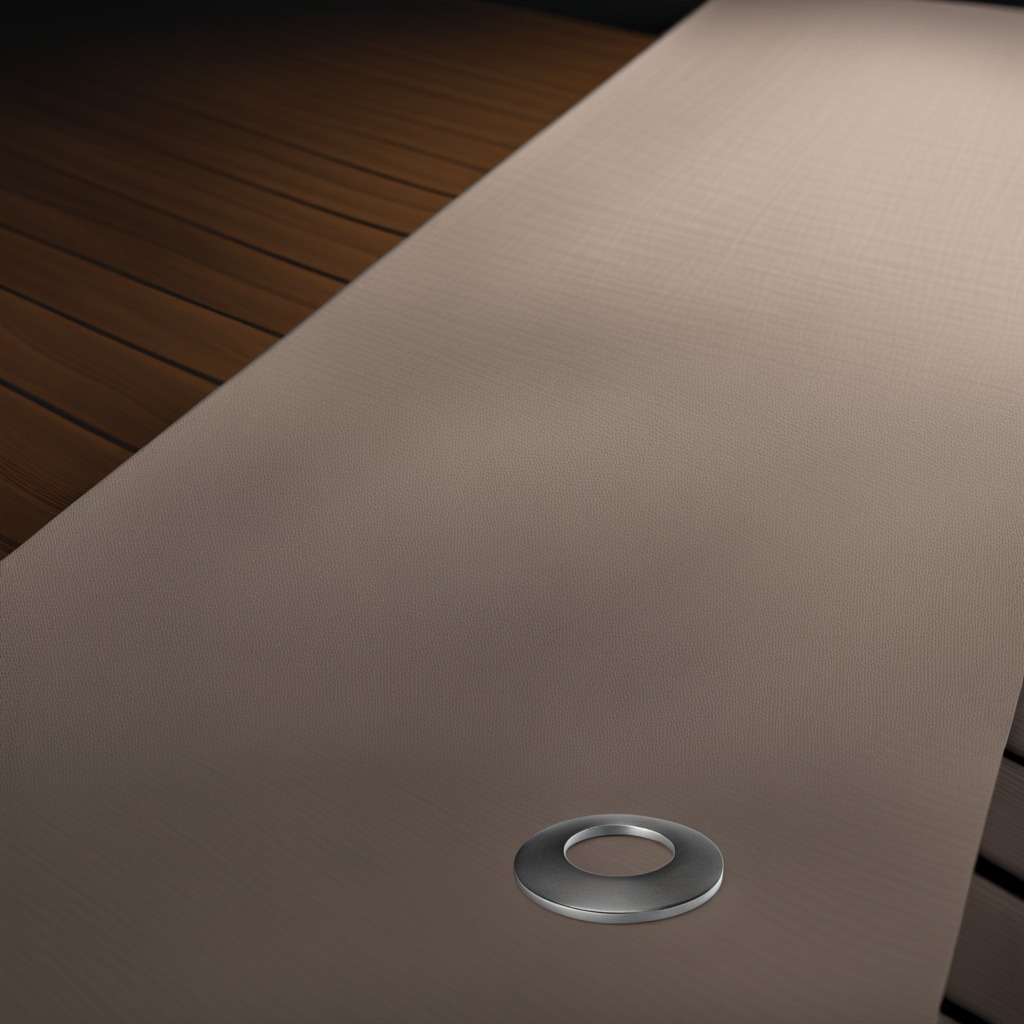
A flat metal washer lies on a wooden table inside a workshop at night with soft shadows beneath the cloth.